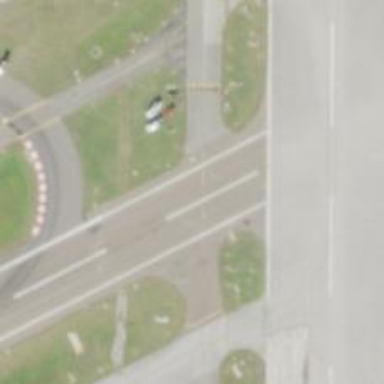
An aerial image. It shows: View of taxiway at the airport.